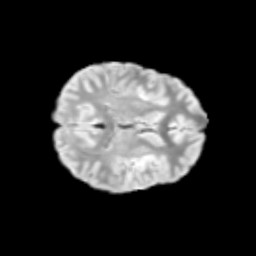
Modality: T2w
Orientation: axial
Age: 11
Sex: female
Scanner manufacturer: siemens
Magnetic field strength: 3 T
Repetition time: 3.8 s
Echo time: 0.07 s